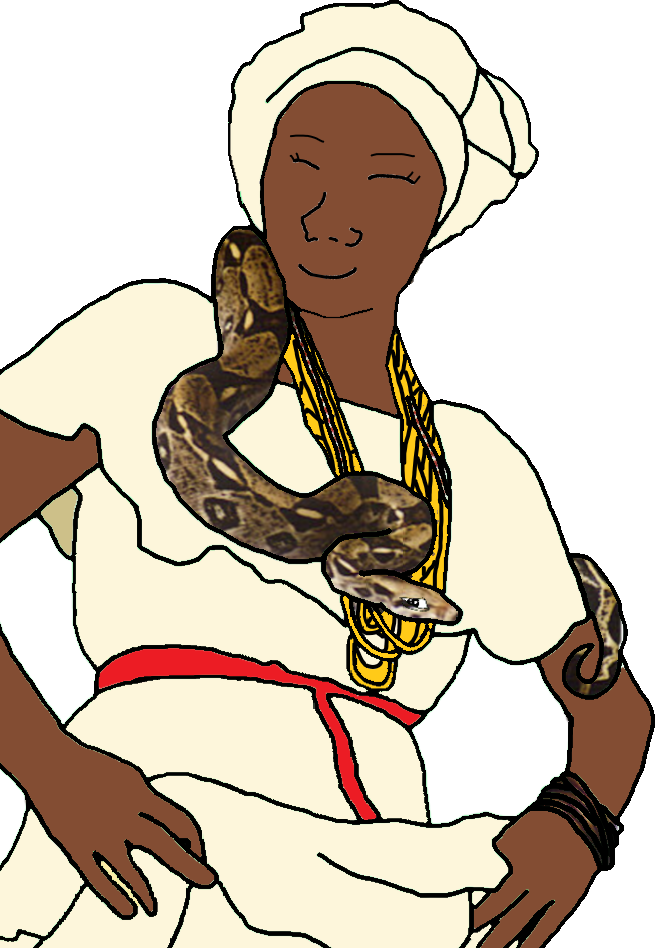
Label: 5_Doomer